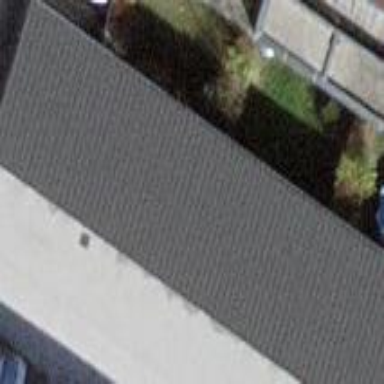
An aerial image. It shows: Group of garages.